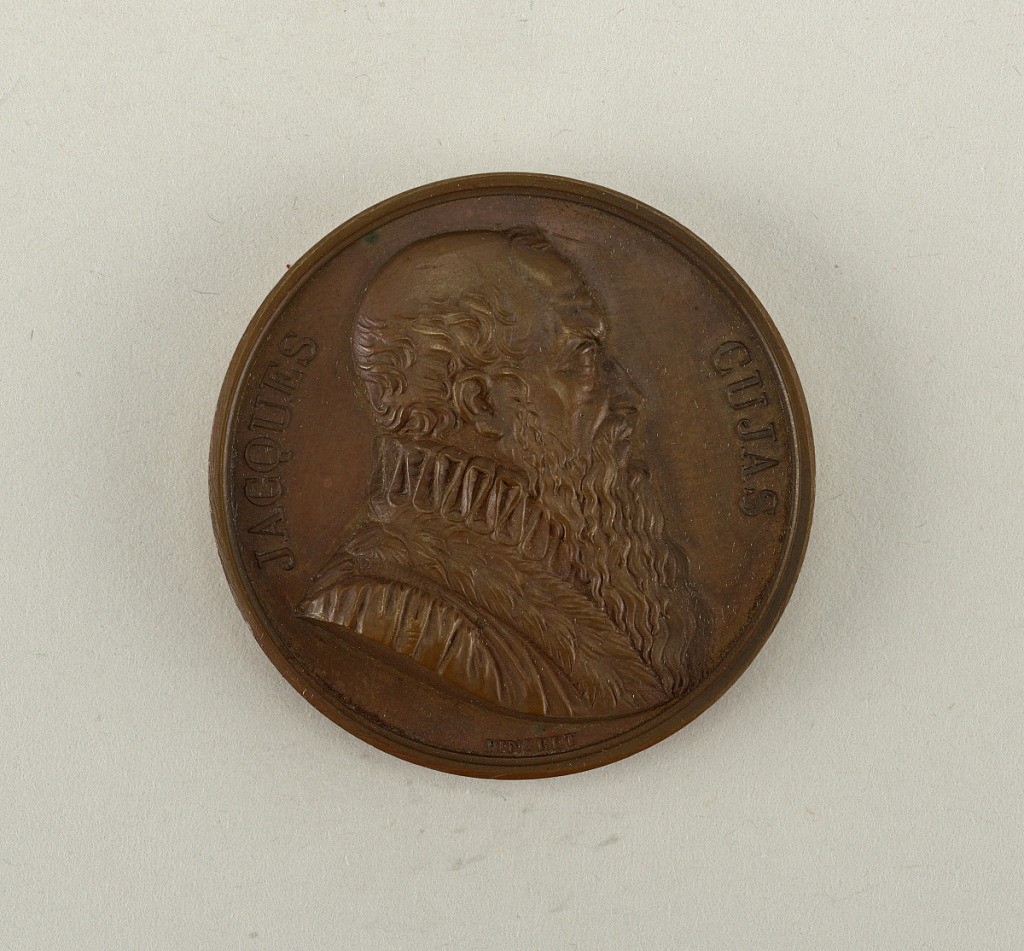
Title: Galerie métallique des grands hommes français (Great Men of France)
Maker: Jean Joseph Dubois, French, 1798 - 1841
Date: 1821
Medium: Cast bronze
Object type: Medal
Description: Bust of Jean-Rodolphe Perronet (1708 -1794), to the right.